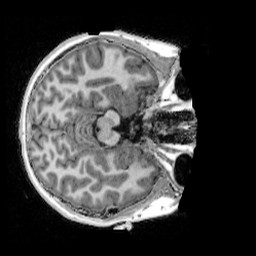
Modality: UNIT1_denoised
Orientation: axial
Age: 10
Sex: female
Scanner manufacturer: siemens
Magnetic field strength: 3 T
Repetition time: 4 s
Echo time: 0.00303 s